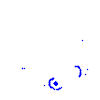
Particle: kaon